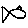
Label: fish